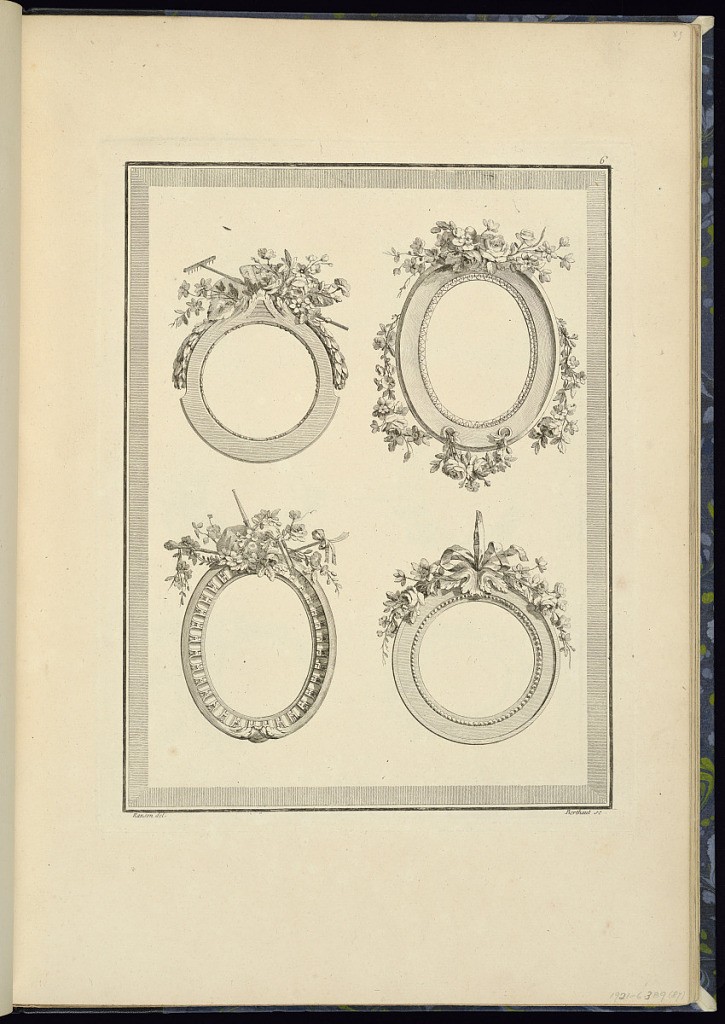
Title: Four Medallion or Frame Designs
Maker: Pierre Ranson, French, 1736–1786
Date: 1778
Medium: Etching on laid paper
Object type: Print
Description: Four designs for medallions or frames, oval and round, decorated with moldings and topped with trophies. The ornament and motifs include laurel leaves, ribbon, beads, scrolling acanthus leaves, foliate branches, flowers, fluting, lamb's tongue pattern, festoon of flowers, a bagpipe or musette, and a rake. The plate is numbered and signed.